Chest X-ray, PA view. Patient: 76 years old, sex M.
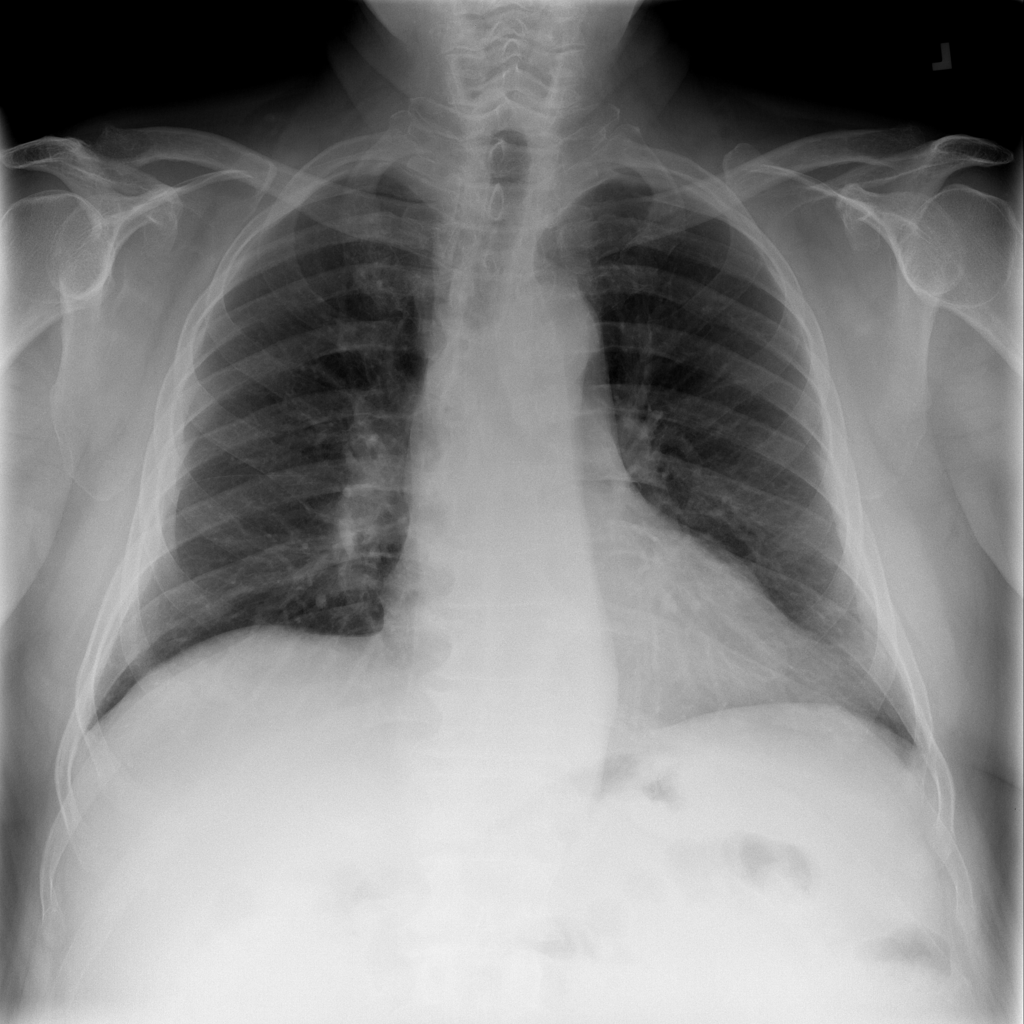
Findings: No Finding